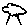
Label: tree